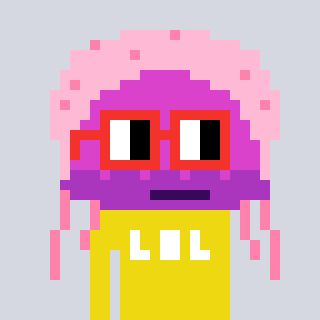
a pixel art character with square red glasses, a jellyfish-shaped head and a yellow-colored body on a cool background